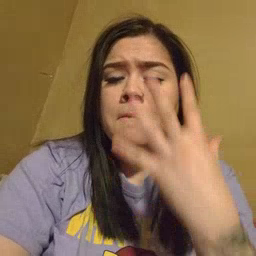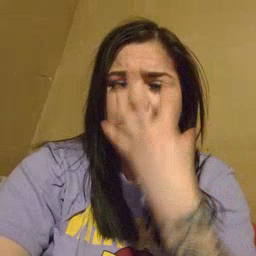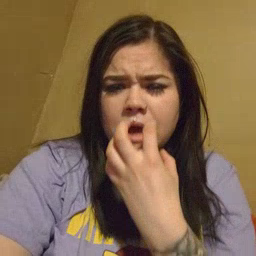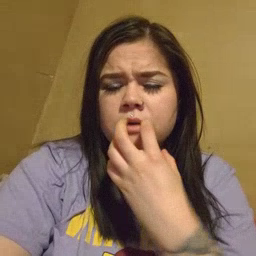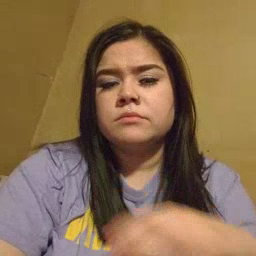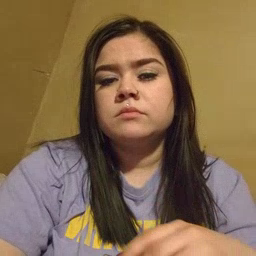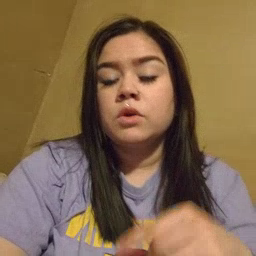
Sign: mad